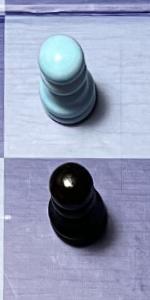
Label: Pawn_Black